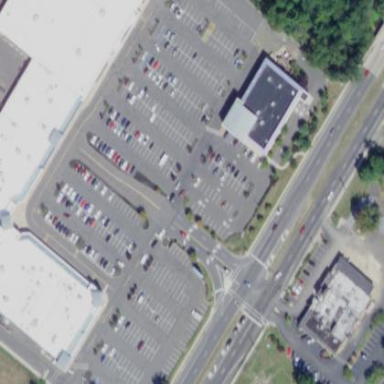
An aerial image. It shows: Mall.